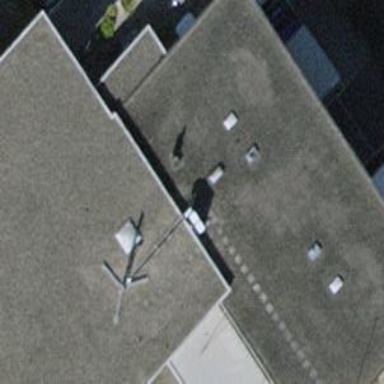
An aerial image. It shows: Industrial building with flat roof.